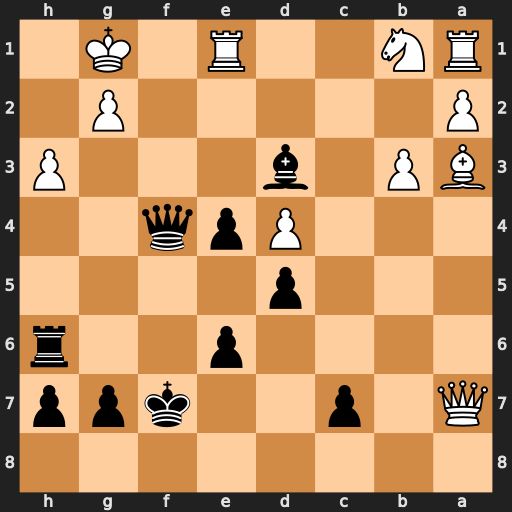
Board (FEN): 8/Q1p2kpp/4p2r/3p4/3Ppq2/BP1b3P/P5P1/RN2R1K1
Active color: b
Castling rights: -
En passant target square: -
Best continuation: Rxh3 gxh3 Qg3+ Kh1 Qxh3+ Kg1 Qg3+